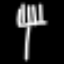
Label: fork